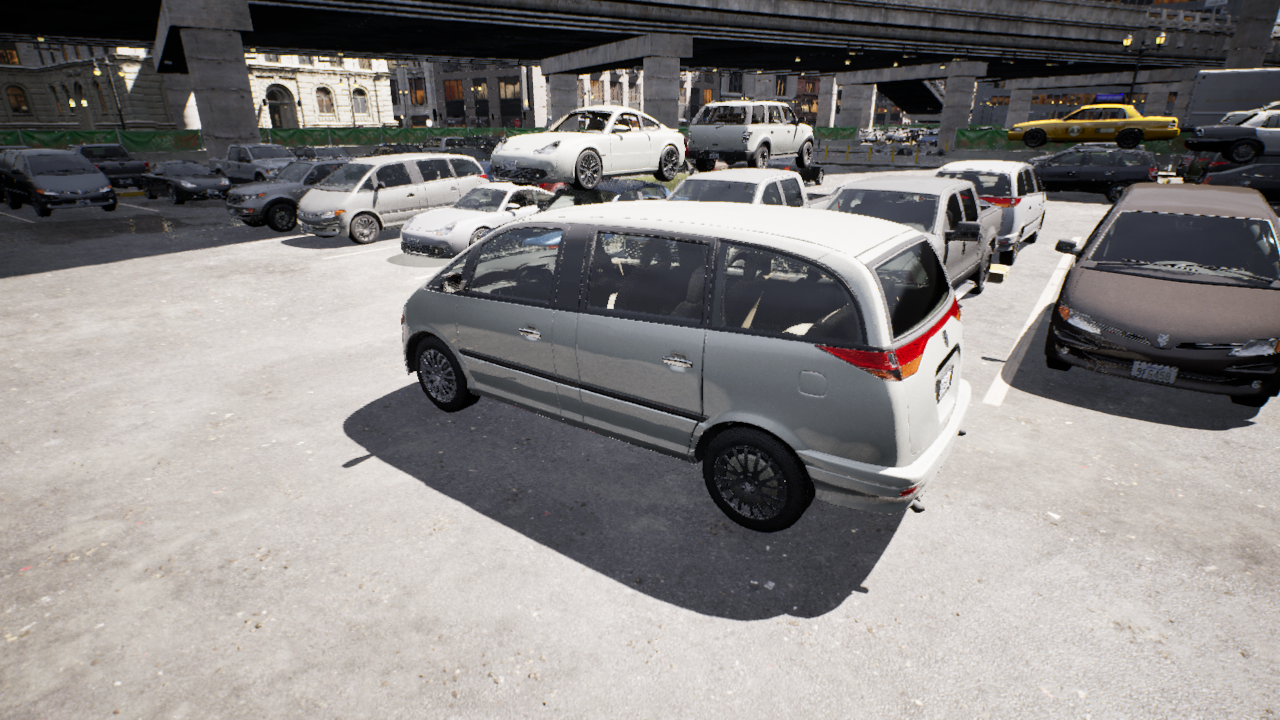
Venue: arterial
Lighting: clear day
Vehicle rig: minivan